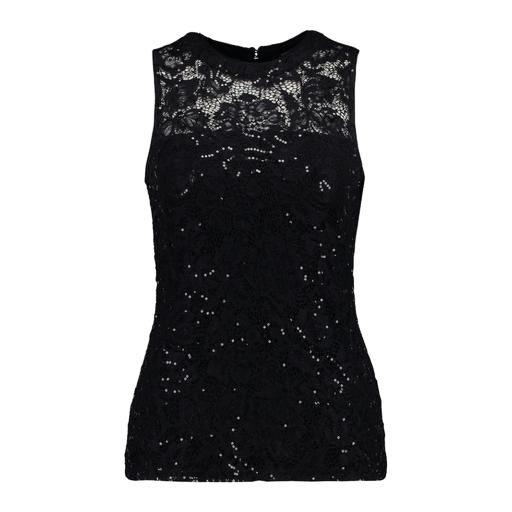
sleeveless top lace, black ruby lace high neck top, black lace tank top, white background